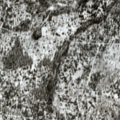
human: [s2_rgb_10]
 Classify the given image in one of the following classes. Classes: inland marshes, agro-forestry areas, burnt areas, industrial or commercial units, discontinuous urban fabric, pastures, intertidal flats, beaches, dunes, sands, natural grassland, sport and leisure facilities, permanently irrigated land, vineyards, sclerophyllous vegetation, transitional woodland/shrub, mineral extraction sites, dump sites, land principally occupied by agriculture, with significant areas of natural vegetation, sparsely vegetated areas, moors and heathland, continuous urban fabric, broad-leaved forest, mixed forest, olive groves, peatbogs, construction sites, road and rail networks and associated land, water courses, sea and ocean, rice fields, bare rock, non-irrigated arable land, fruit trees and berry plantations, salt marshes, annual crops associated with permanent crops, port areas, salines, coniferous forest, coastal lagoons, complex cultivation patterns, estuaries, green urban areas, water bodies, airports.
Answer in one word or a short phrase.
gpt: coniferous forest, transitional woodland/shrub